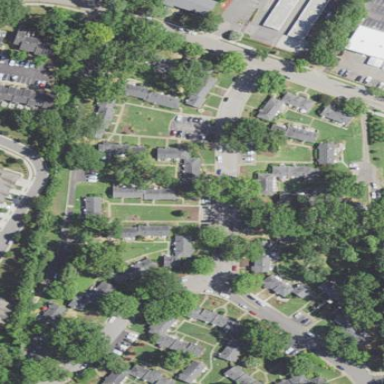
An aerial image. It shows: Residential neighbourhood.